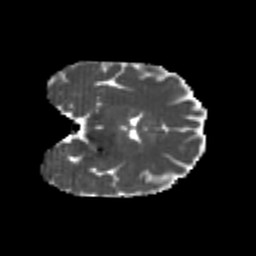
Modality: MD
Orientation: coronal
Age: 21
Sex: female
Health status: healthy
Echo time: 0.074 s